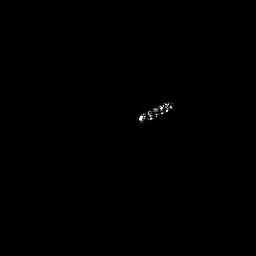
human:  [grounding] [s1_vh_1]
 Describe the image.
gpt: In the satellite image, there is  <ref>1 medium ship </ref> <box>[[52, 37, 67, 48, 0]]</box> located at center.